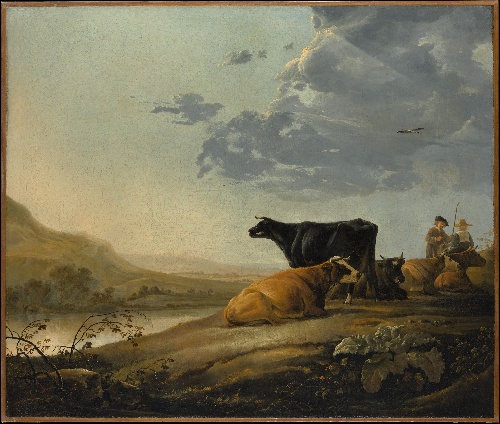
Title: Young Herdsmen with Cows
Artist: Aelbert Cuyp
Artist bio: Dutch, Dordrecht 1620–1691 Dordrecht
Date: ca. 1655–60
Object type: Painting
Classification: Paintings
Medium: Oil on canvas
Dimensions: 44 1/8 x 52 1/8 in. (112.1 x 132.4 cm)
Department: European Paintings
Credit line: Bequest of Benjamin Altman, 1913
Accession year: 1914
Repository: Metropolitan Museum of Art, New York, NY
Tags: Men|Cows|Landscapes